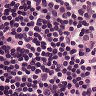
Metastatic tissue present: no